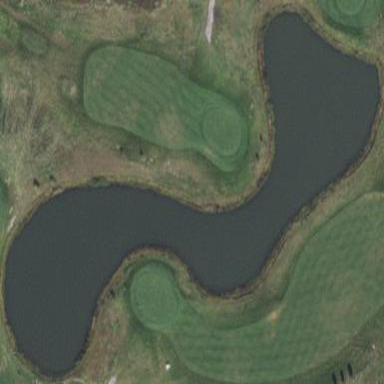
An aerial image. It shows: Picturesque scene of golf course with lateral water hazard.